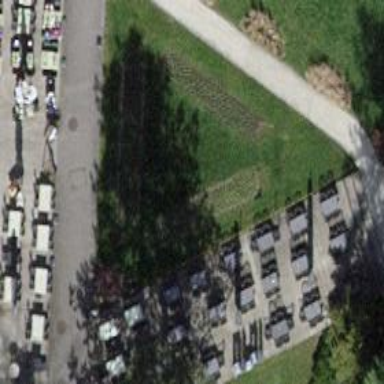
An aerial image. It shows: Outdoor seating area for leisure land.